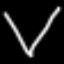
Label: diamond